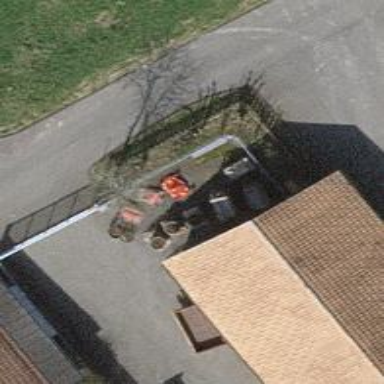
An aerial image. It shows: Recycling center.